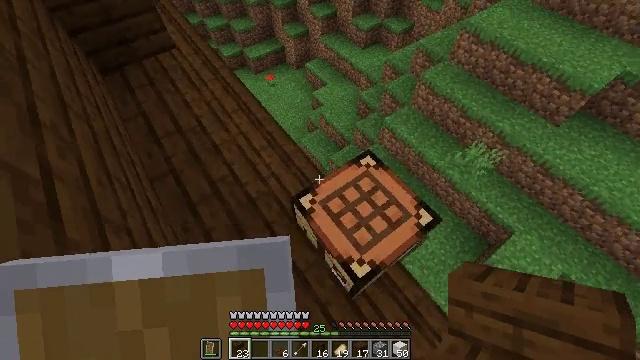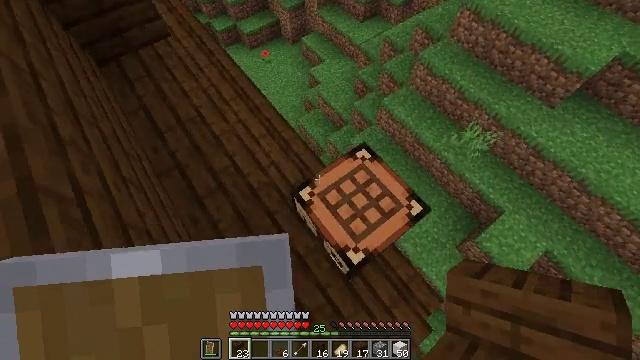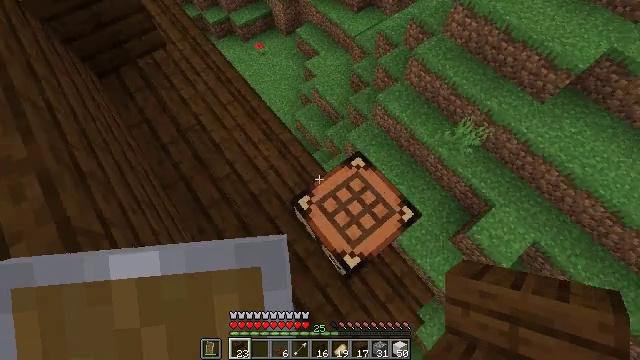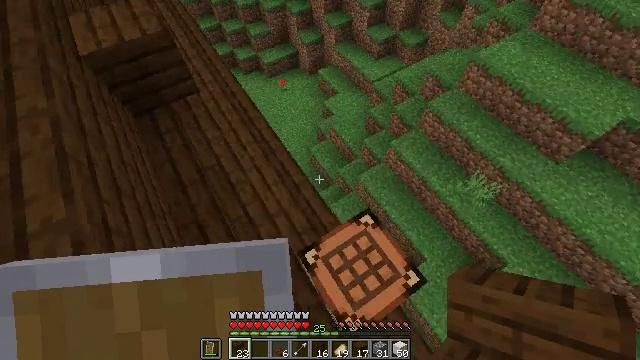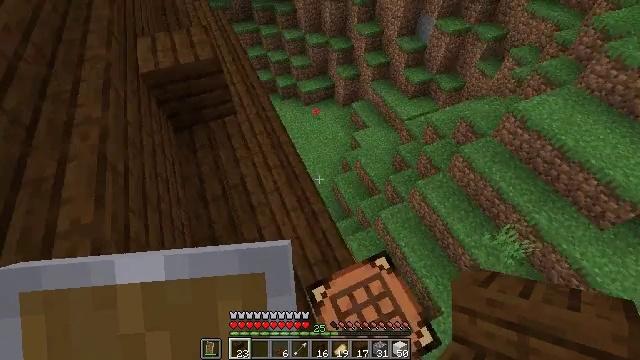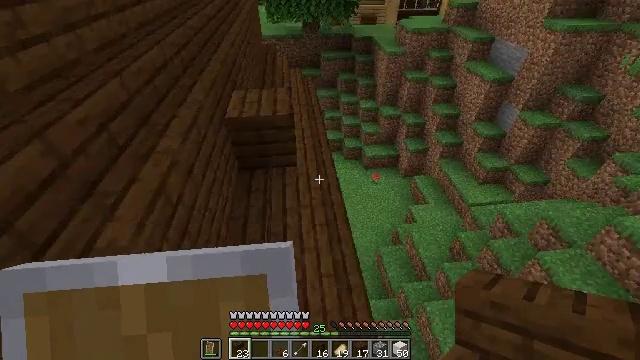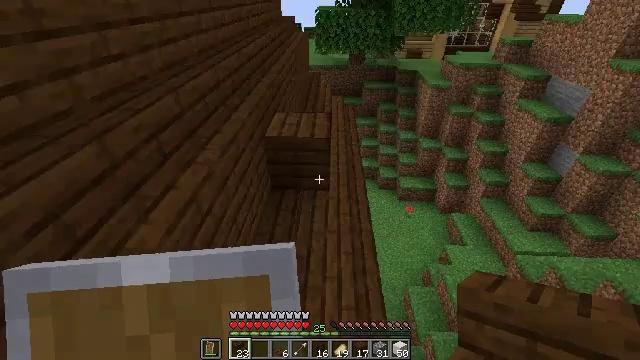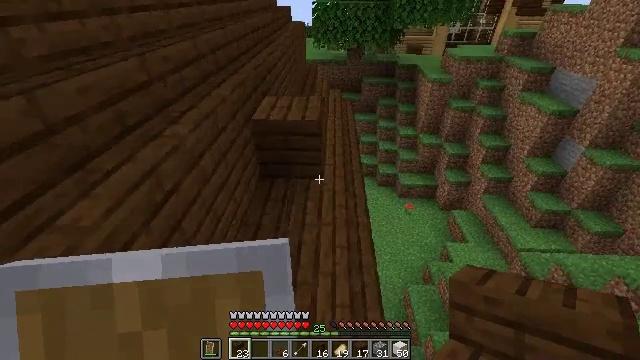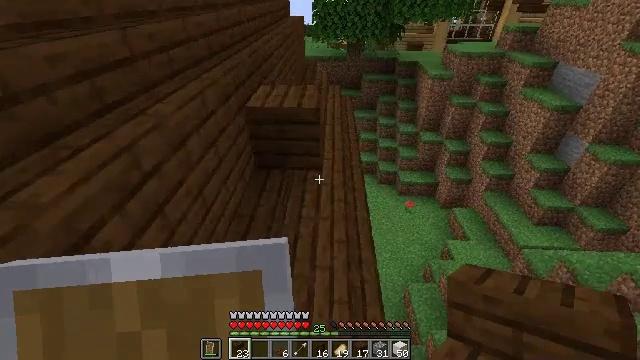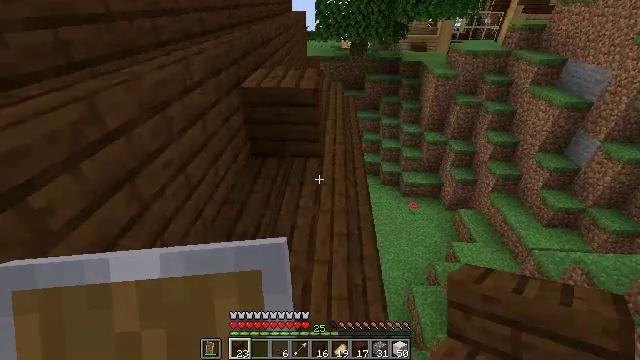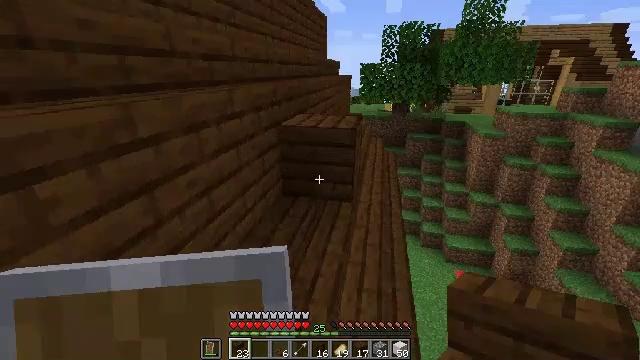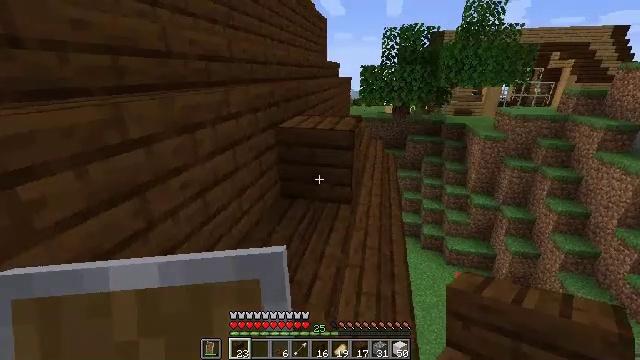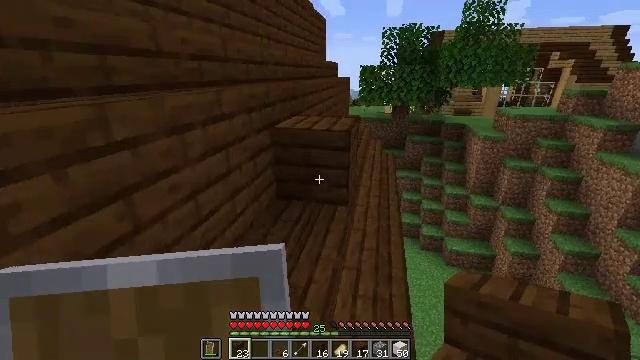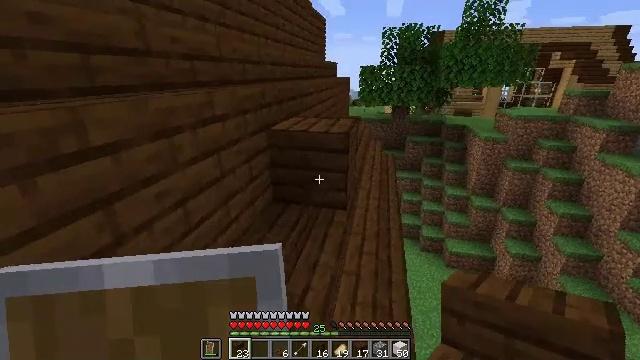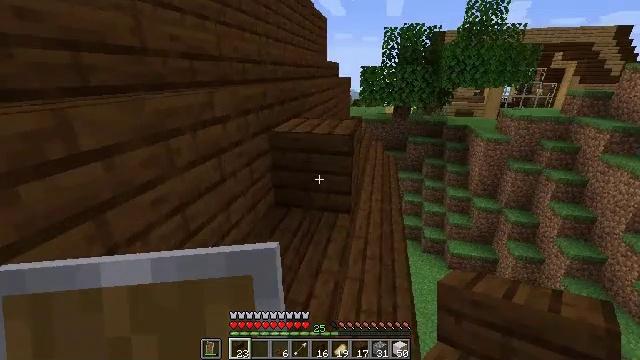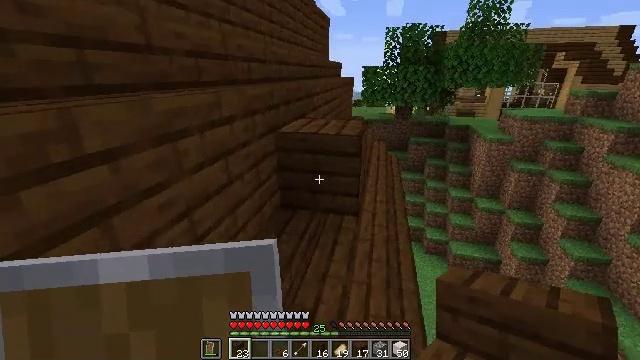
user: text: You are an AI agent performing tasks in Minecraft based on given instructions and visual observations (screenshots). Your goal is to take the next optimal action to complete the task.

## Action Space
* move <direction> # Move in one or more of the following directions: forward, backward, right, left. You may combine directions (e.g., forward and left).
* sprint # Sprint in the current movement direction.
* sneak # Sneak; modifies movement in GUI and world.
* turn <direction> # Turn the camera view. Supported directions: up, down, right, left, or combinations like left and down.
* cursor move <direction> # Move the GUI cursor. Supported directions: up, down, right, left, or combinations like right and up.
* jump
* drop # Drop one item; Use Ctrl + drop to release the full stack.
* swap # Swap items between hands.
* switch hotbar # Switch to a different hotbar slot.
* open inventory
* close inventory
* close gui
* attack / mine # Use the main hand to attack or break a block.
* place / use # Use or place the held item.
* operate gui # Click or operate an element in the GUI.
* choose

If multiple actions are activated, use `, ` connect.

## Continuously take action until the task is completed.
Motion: motion action
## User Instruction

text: Break the existing dark oak planks.
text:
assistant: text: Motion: move forward, turn down, attack / mine, jump
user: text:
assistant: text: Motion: move forward, turn right and down, attack / mine, jump
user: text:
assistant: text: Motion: move forward, turn left and up, attack / mine
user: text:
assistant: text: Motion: turn left and up, attack / mine
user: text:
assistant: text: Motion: turn left and up, attack / mine
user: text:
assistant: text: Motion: turn left and up, attack / mine
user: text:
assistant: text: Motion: attack / mine
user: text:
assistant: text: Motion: attack / mine
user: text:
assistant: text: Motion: turn up, attack / mine
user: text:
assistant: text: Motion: turn left and up, attack / mine
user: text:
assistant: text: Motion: attack / mine
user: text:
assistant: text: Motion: attack / mine
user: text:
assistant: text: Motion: move forward, attack / mine
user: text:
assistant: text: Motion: move forward and move left, attack / mine
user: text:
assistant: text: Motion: move left, attack / mine
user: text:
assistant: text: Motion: move left, attack / mine
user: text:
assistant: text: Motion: move forward and move left, attack / mine
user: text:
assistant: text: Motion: move forward and move left, attack / mine
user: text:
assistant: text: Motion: move forward and move left, attack / mine
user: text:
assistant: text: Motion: move forward, turn right, attack / mine
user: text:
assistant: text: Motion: move forward, turn right, attack / mine
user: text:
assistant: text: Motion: move forward, attack / mine
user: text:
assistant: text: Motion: move forward, attack / mine
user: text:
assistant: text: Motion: move forward, attack / mine, open inventory
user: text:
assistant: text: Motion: move forward, sneak, cursor move right and down, operate gui, open inventory
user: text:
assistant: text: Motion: sneak, cursor move down, operate gui
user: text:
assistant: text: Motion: sneak, cursor move up, operate gui
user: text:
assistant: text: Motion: sneak, cursor move up, operate gui
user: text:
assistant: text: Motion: sneak, cursor move up, operate gui
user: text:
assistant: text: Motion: sneak, cursor move up, operate gui